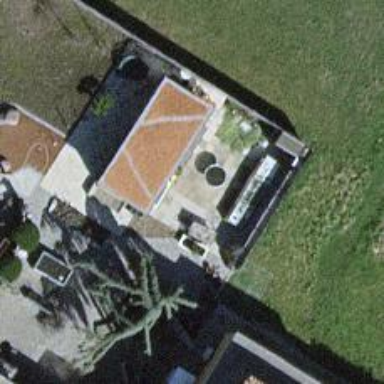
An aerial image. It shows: Shed building.